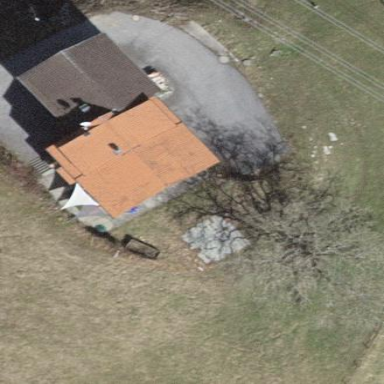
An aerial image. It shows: Simple house.